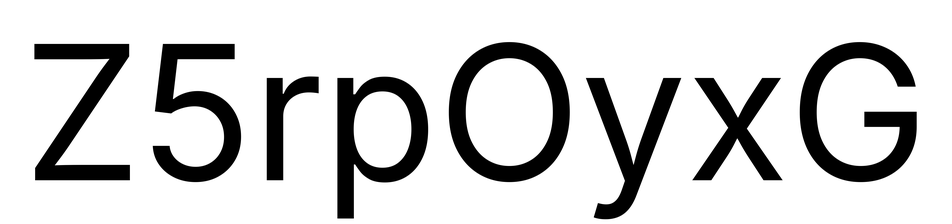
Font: Inter_Regular